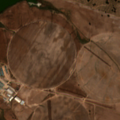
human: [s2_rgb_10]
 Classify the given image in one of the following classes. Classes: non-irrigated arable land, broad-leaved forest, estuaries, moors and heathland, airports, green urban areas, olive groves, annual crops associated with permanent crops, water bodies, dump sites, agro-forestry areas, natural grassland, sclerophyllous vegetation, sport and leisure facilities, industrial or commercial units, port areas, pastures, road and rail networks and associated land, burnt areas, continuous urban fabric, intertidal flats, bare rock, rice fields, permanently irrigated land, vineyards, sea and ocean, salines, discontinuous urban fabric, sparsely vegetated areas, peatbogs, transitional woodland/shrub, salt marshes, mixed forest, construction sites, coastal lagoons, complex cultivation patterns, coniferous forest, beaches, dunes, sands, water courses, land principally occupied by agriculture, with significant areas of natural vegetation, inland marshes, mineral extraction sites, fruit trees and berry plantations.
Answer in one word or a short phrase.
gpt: non-irrigated arable land, permanently irrigated land, agro-forestry areas, water bodies